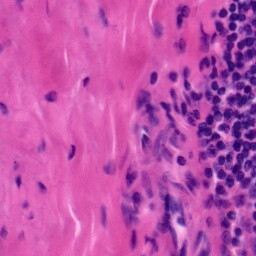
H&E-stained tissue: Tonsil